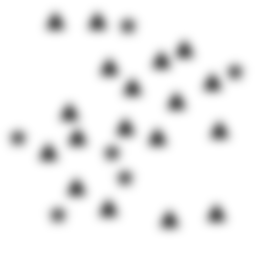
Squares: 0
Triangles: 18
Stars: 6
Total shapes: 24